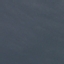
Land use / land cover: SeaLake